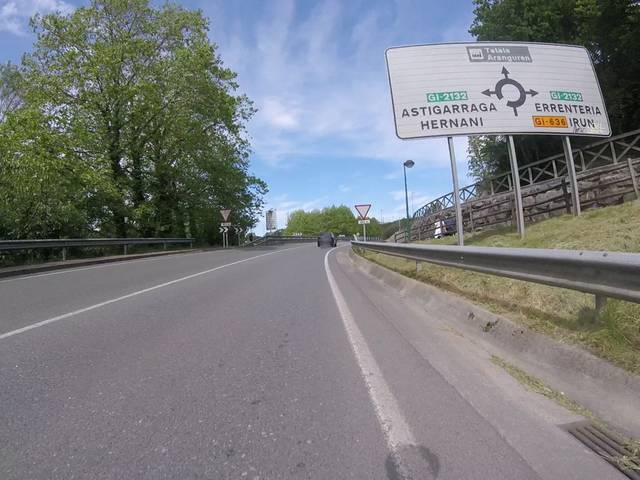
Region: Spain
Coordinates: 43.303, -1.882